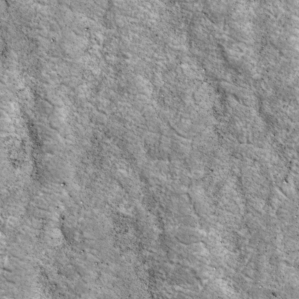
Label: non_frost